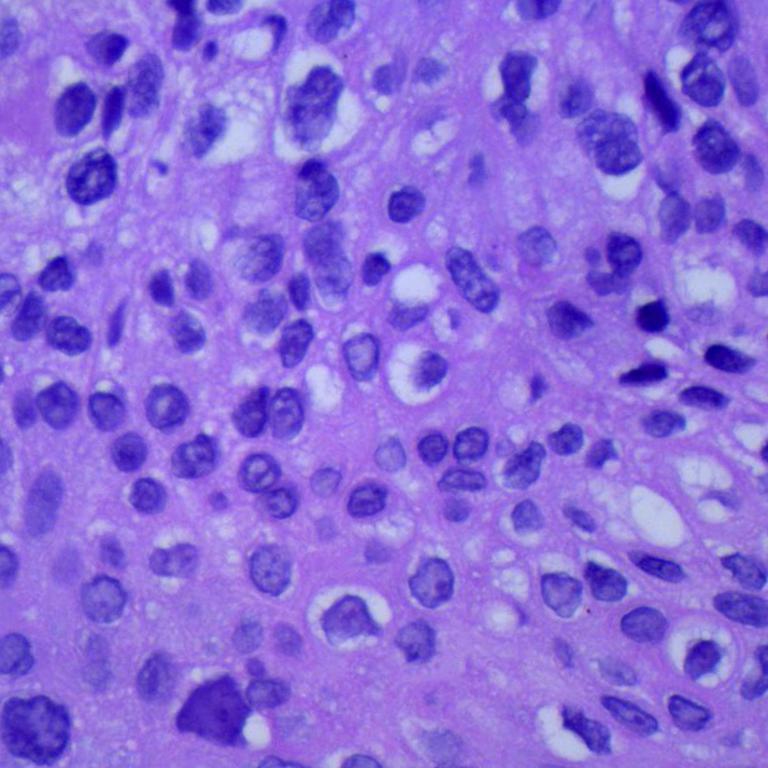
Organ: lung
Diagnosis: squamous carcinomas